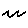
Label: zigzag